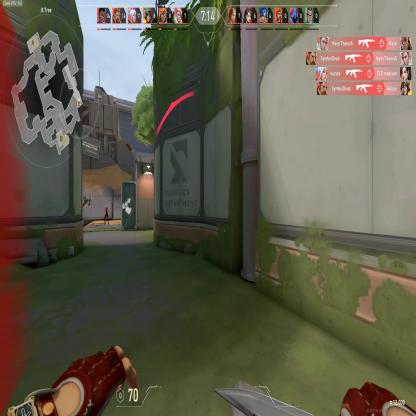
Label: enemy